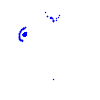
Particle: pion